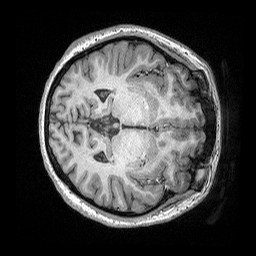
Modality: T1w
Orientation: axial
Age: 21
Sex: female